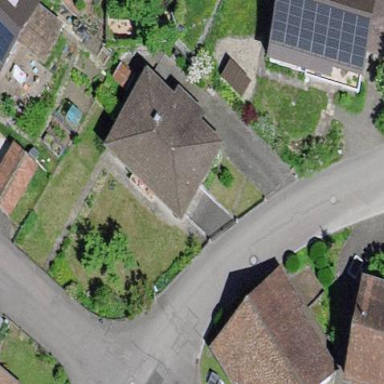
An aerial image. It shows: Hipped roof house.